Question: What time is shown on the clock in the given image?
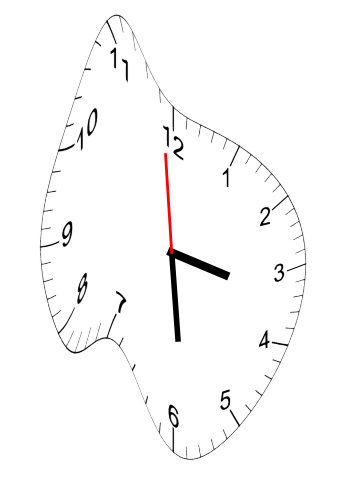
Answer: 03:28:59